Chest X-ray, PA view. Patient: 36 years old, sex M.
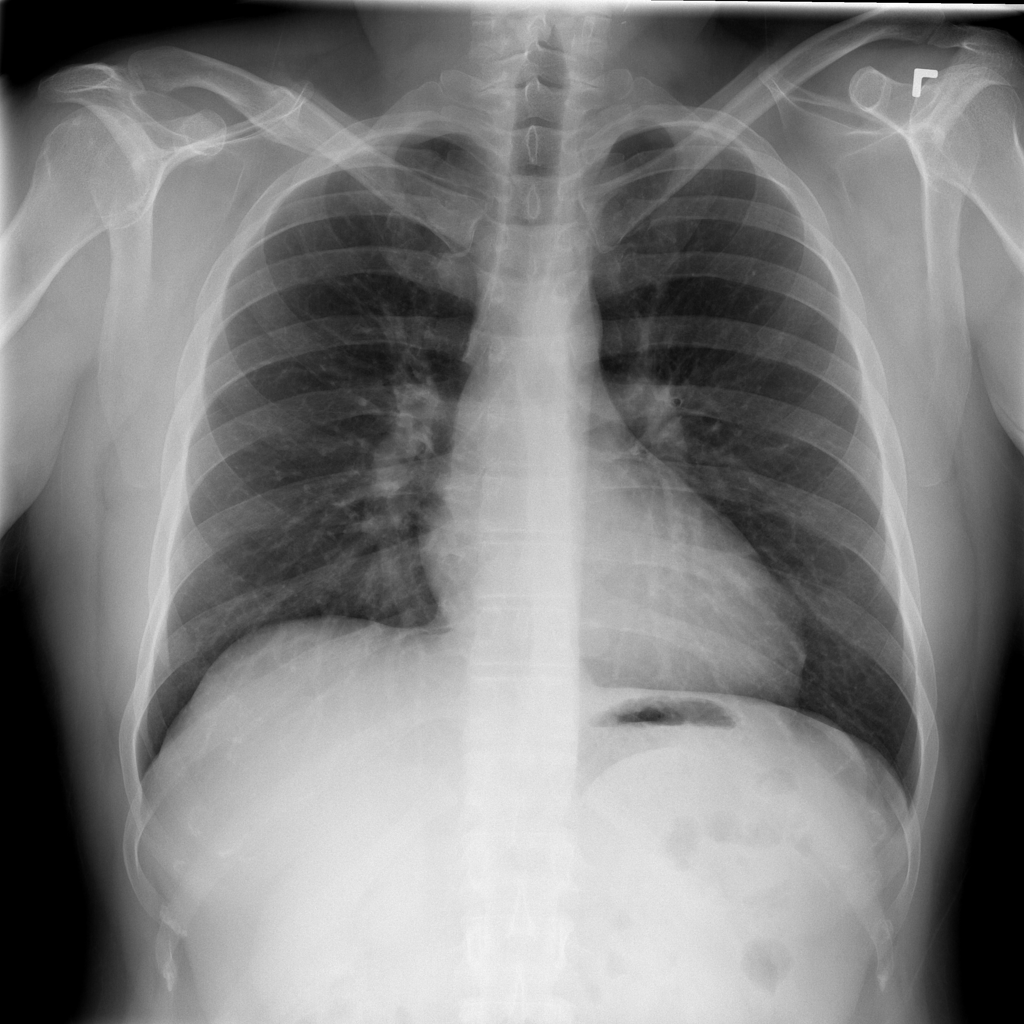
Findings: No Finding